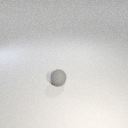
small gray rubber sphere